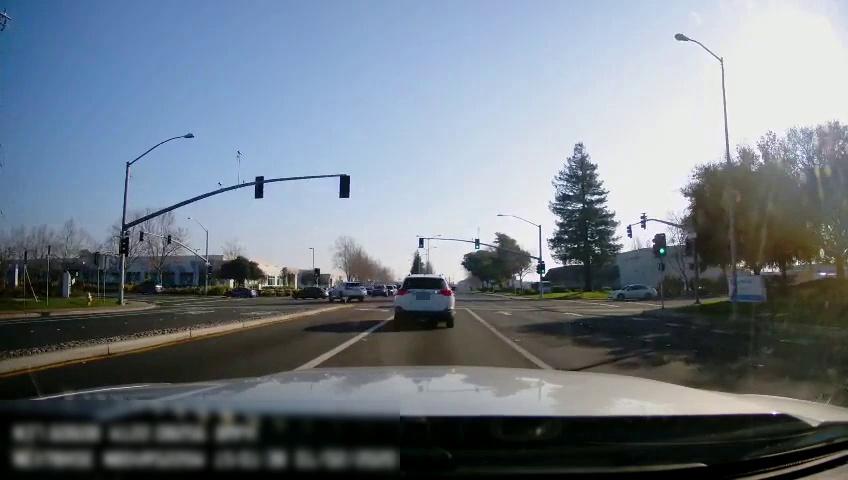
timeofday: Day
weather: Sunny
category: Drivable Space
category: Drivable Space
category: Vehicles | SUV
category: Vehicles | SUV
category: Vehicles | Car
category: Vehicles | SUV
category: Vehicles | Car
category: Vehicles | Car
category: Vehicles | SUV
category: Vehicles | SUV
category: Lanes | Alternate Lane
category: Lanes | Current Lane
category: Lanes | Current Lane
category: Lanes | Alternate Lane
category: Lanes | Opposite Lane
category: Traffic | Lights
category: Traffic | Lights
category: Traffic | Lights
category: Traffic | Lights
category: Traffic | Lights
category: Traffic | Lights
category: Traffic | Lights
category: Traffic | Lights
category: Traffic | Lights
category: Traffic | Lights
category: Traffic | Lights